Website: macys
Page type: delivery-shipping
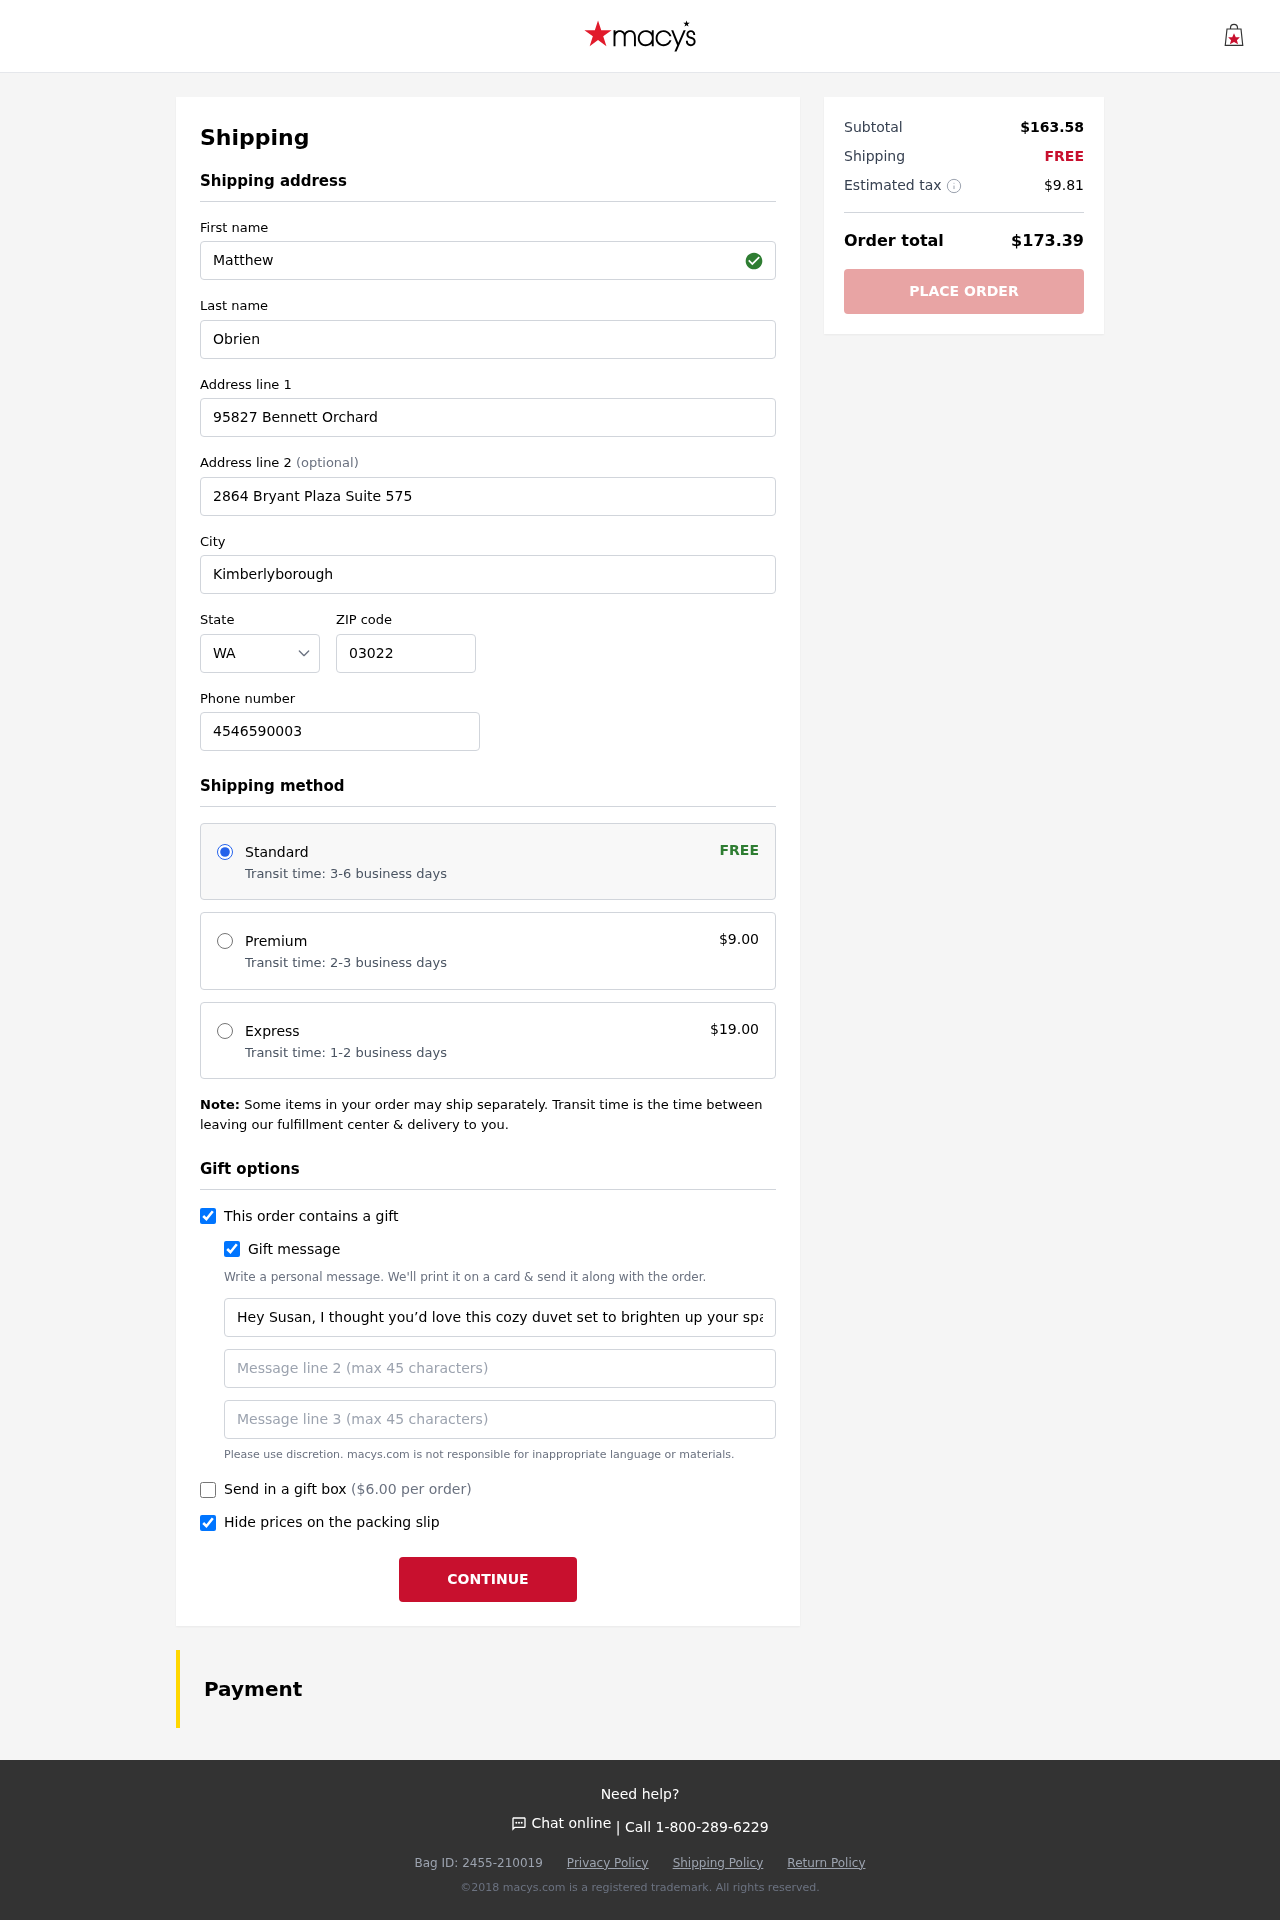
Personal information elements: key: PII_STATE_ABBR
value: WA
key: PII_FIRSTNAME
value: Matthew
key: PII_LASTNAME
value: Obrien
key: PII_STREET
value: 95827 Bennett Orchard
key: PII_STREET2
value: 2864 Bryant Plaza Suite 575
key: PII_CITY
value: Kimberlyborough
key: PII_POSTCODE
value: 03022
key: PII_PHONE
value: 4546590003
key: PII_GIFT_MESSAGE
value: Hey Susan, I thought you’d love this cozy duvet set to brighten up your space! Can’t wait to see how it complements everything else in your home. Enjoy snuggling in style!  Matthew
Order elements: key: ORDER_SHIPPING_STANDARD
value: Transit time: 3-6 business days
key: ORDER_SHIPPING_COST
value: FREE
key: ORDER_SHIPPING_PREMIUM
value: Transit time: 2-3 business days
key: ORDER_SHIPPING_PREMIUM_PRICE
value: $9.00
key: ORDER_SHIPPING_EXPRESS
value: Transit time: 1-2 business days
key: ORDER_SHIPPING_EXPRESS_PRICE
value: $19.00
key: ORDER_GIFT_BOX_PRICE
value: ($6.00 per order)
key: ORDER_SUBTOTAL
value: $163.58
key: ORDER_SHIPPING_COST2
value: FREE
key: ORDER_TAX
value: $9.81
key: ORDER_TOTAL
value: $173.39